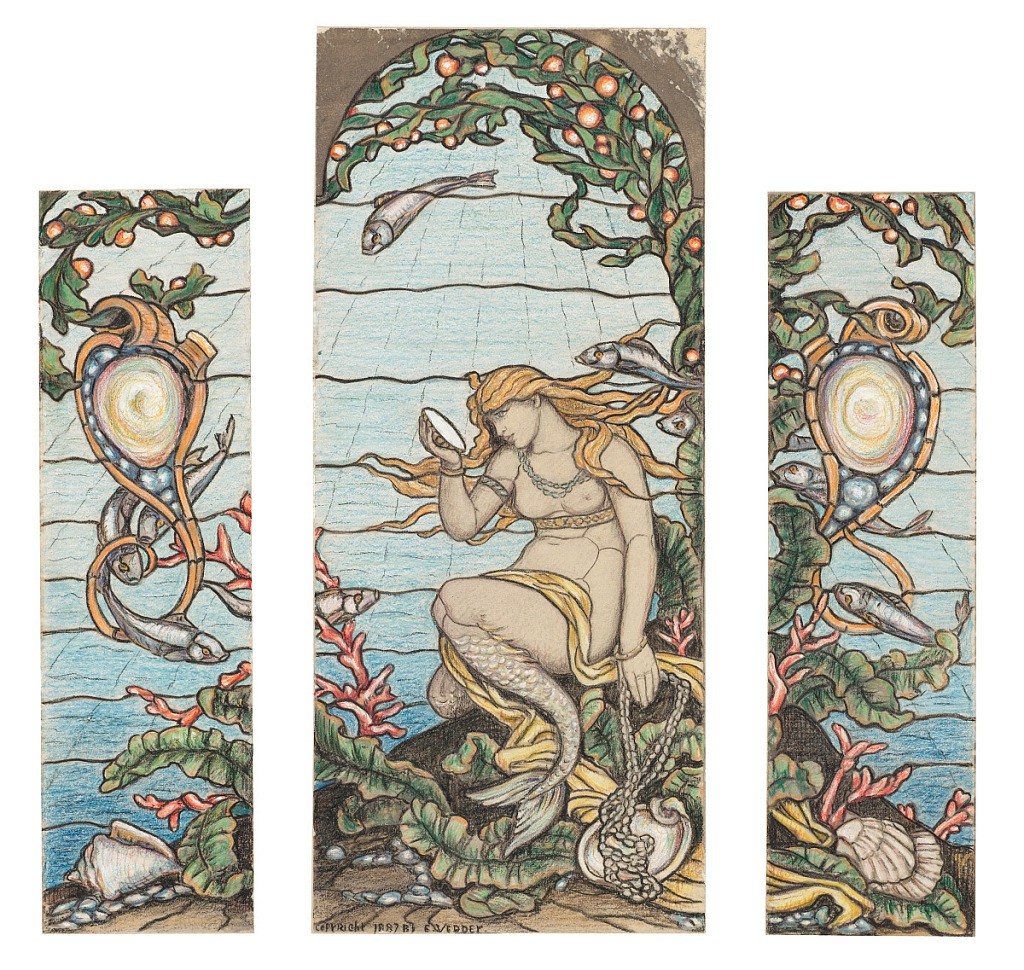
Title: Study for "The Mermaid Window," A.H. Barney Residence, New York, NY
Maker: Elihu Vedder, American, 1836 – 1923
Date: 1882
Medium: Pastel crayon, brush and wash on wove paper
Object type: Drawing
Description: Narrow flanking panel for central composition. Pearl rocaille escutcheon swings from branch of under water plant, with fish swimming about. Large conch shell at bottom.